Question: In order to use multiple keys for multiple GitHub accounts (after <URL> I want first to get my local system working with key files that are named other than the default 'id_rsa'.
I created a key pair 'id_rsa_user' & 'id_rsa_user.pub' and added the private key part to the SSH Authentification agent and the public key part to GitHub ("<URL>.
Then I created the file '~/.ssh/config' with this content:
'''
#user account
Host github.com-user
HostName github.com
User git
IdentityFile ~/.ssh/id_rsa_user
'''
Finally I changed the remote URL of the project from 'git@github.com:user/project.git' to 'git@github.com-user:user/project.git' (s. the comments to <URL>.
Now it's working on my VirtualBox-VM (Debian) and in TortoiseGit. But MSysGit throws an error:
(trying to push git@github.com:user/project.git)
'''
***@**** /path/to/to/project (master)
$ git push
fatal: The remote end hung up unexpectedly
'''
(trying to clone git@github.com-user:user/project.git)
'''
***@**** /path/to/to/project (master)
$ git clone git@github.com-user:user/project.git .
Cloning into '.'...
fatal: The remote end hung up unexpectedly
'''
(trying to clone git@github.com:user/project.git ):
'''
***@**** /path/to/to/project (master)
$ git clone git@github.com:user/project.git .
Cloning into '.'...
'''

'''
fatal: The remote end hung up unexpectedly
'''
Does someone have any idea, how to resolve this issue?
Thx
EDIT:
Addition information -- 'ssh -v git@github.com-user' output:
'''
***@**** ~/Desktop/test
$ ssh -v git@github.com-user
OpenSSH_4.6p1, OpenSSL 0.9.8e 23 Feb 2007
debug1: Reading configuration data /c/Users/avex/.ssh/config
debug1: Applying options for github.com-user
debug1: Connecting to github.com [207.97.227.239] port 22.
debug1: Connection established.
debug1: identity file /c/Users/avex/.ssh/id_rsa_user type 1
debug1: Remote protocol version 2.0, remote software version OpenSSH_5.5p1 Debian-6+squeeze1+github8
debug1: match: OpenSSH_5.5p1 Debian-6+squeeze1+github8 pat OpenSSH*
debug1: Enabling compatibility mode for protocol 2.0
debug1: Local version string SSH-2.0-OpenSSH_4.6
debug1: SSH2_MSG_KEXINIT sent
debug1: SSH2_MSG_KEXINIT received
debug1: kex: server->client aes128-cbc hmac-md5 none
debug1: kex: client->server aes128-cbc hmac-md5 none
debug1: SSH2_MSG_KEX_DH_GEX_REQUEST(1024<1024<8192) sent
debug1: expecting SSH2_MSG_KEX_DH_GEX_GROUP
debug1: SSH2_MSG_KEX_DH_GEX_INIT sent
debug1: expecting SSH2_MSG_KEX_DH_GEX_REPLY
debug1: Host 'github.com' is known and matches the RSA host key.
debug1: Found key in /c/Users/avex/.ssh/known_hosts:1
debug1: ssh_rsa_verify: signature correct
debug1: SSH2_MSG_NEWKEYS sent
debug1: expecting SSH2_MSG_NEWKEYS
debug1: SSH2_MSG_NEWKEYS received
debug1: SSH2_MSG_SERVICE_REQUEST sent
debug1: SSH2_MSG_SERVICE_ACCEPT received
debug1: Authentications that can continue: publickey
debug1: Next authentication method: publickey
debug1: Offering public key: /c/Users/avex/.ssh/id_rsa_user
debug1: Server accepts key: pkalg ssh-rsa blen 277
debug1: Authentication succeeded (publickey).
debug1: channel 0: new [client-session]
debug1: Entering interactive session.
debug1: Remote: Forced command: gerve user 8d:25:62:90:20:4e:89:99:85:42:2c:d6:0a:03:66:dc
debug1: Remote: Port forwarding disabled.
debug1: Remote: X11 forwarding disabled.
debug1: Remote: Agent forwarding disabled.
debug1: Remote: Pty allocation disabled.
debug1: Remote: Forced command: gerve user 8d:25:62:90:20:4e:89:99:85:42:2c:d6:0a:03:66:dc
debug1: Remote: Port forwarding disabled.
debug1: Remote: X11 forwarding disabled.
debug1: Remote: Agent forwarding disabled.
debug1: Remote: Pty allocation disabled.
debug1: client_input_channel_req: channel 0 rtype exit-status reply 0
Hi user! You've successfully authenticated, but GitHub does not provide shell access.
debug1: channel 0: free: client-session, nchannels 1
Connection to github.com closed.
debug1: Transferred: stdin 0, stdout 0, stderr 34 bytes in 0.6 seconds
debug1: Bytes per second: stdin 0.0, stdout 0.0, stderr 61.2
debug1: Exit status 1
'''
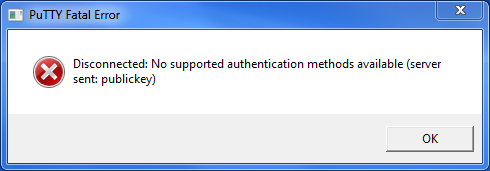
Answer: Check your environment variables for 'GIT_SSH'. If it is set, then unset it to stop using PuTTY for your SSH client. You're trying to use openssh config options, so you want to use the openssh included with msysgit.